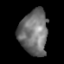
Tissue: lung
Cell type: Epithelial cells
Senescence score: 0.2165
Nuclear area (px): 1253
Mean DAPI intensity: 113.291